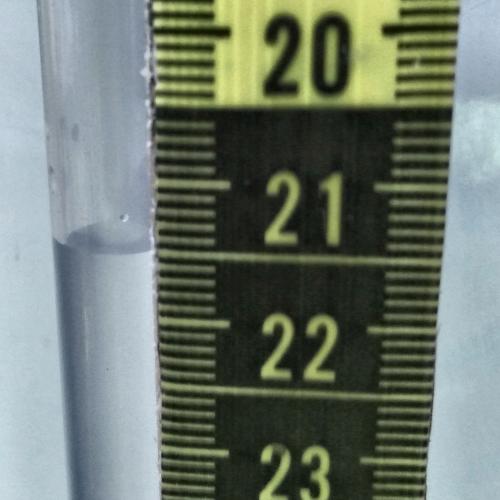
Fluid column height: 21.5 cm